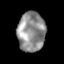
Tissue: skin
Cell type: Endothelial cells
Senescence score: 0.2139
Nuclear area (px): 1076
Mean DAPI intensity: 142.746